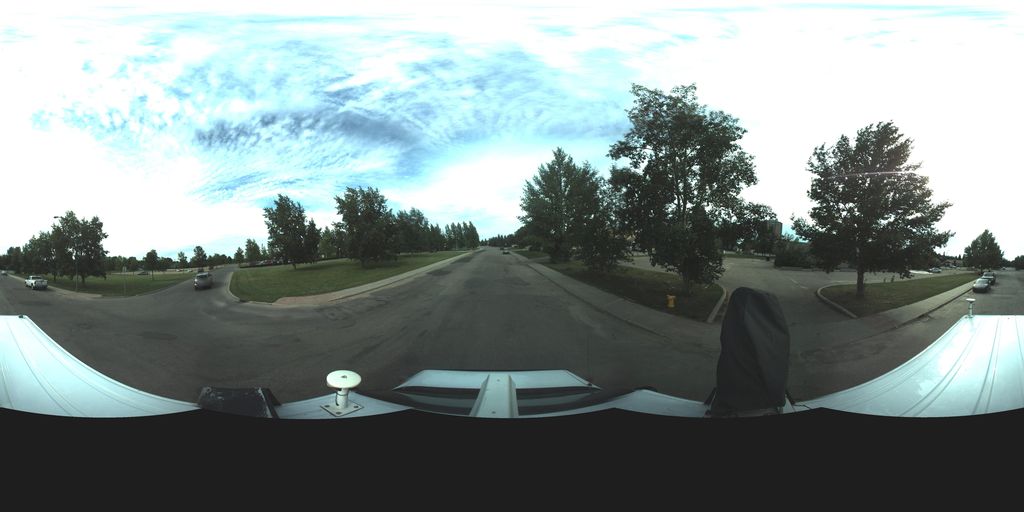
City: saskatoon